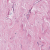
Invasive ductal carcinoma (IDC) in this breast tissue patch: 0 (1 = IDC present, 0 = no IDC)